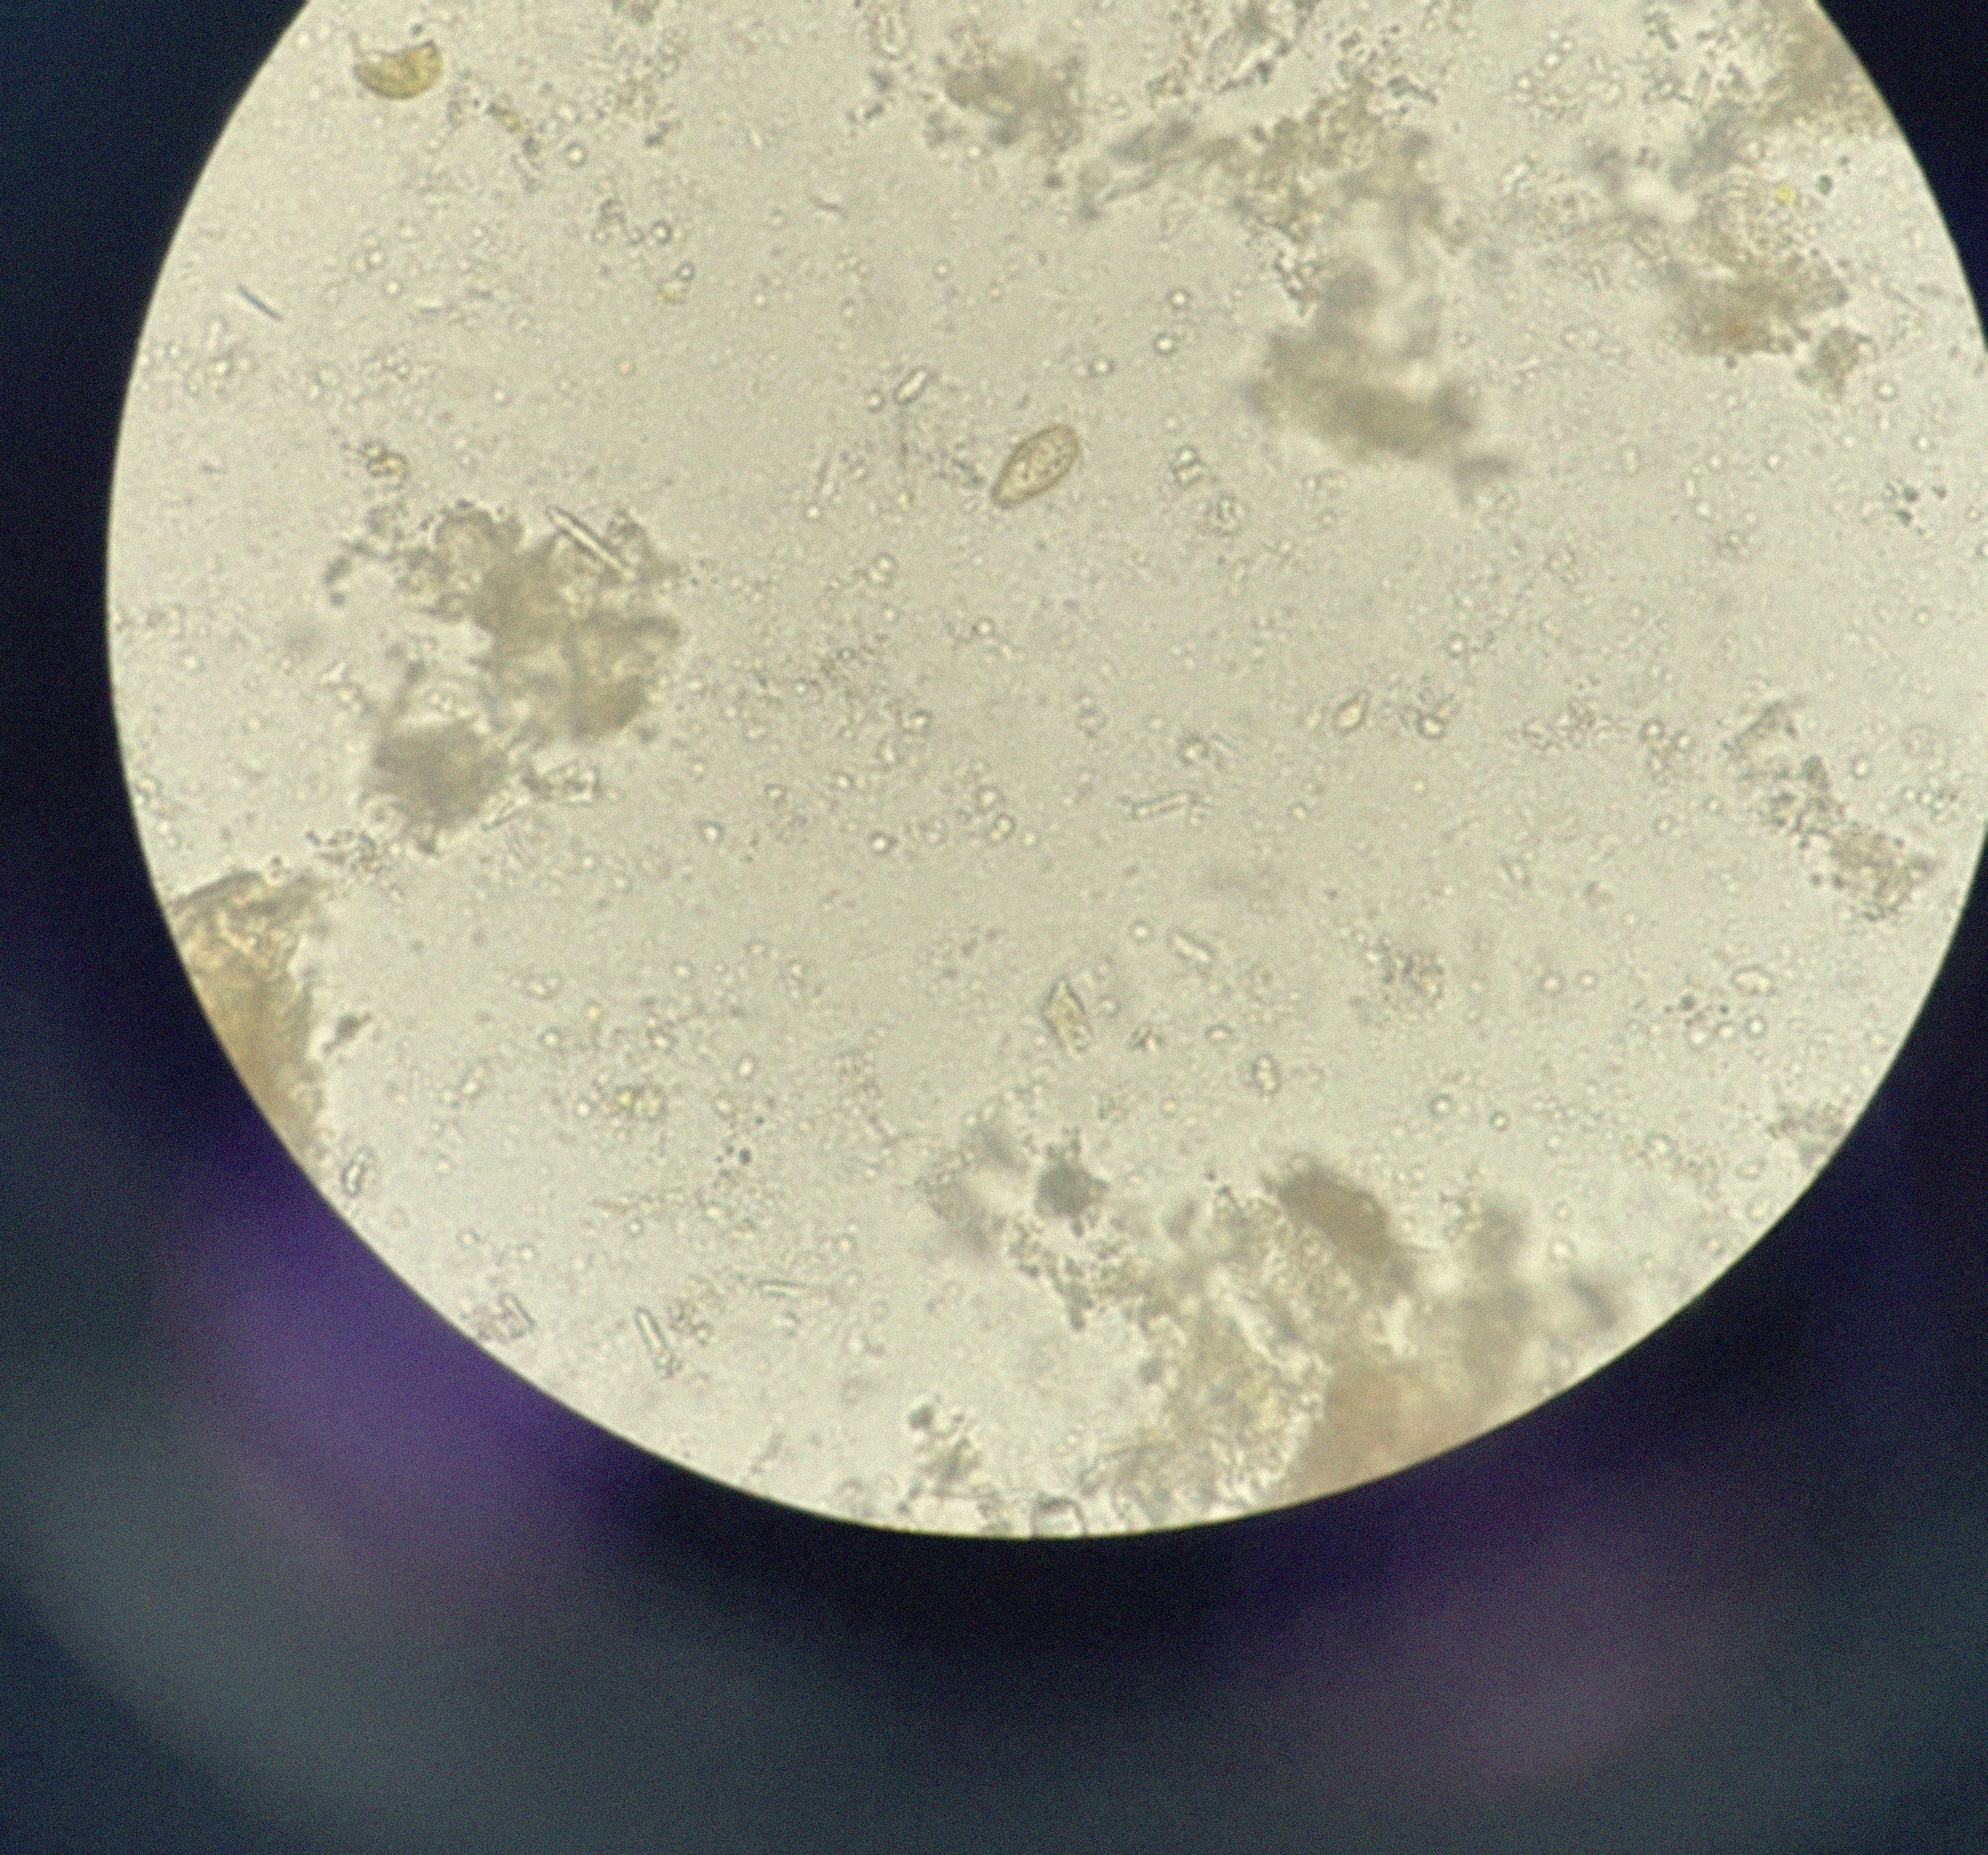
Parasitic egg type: Opisthorchis viverrine